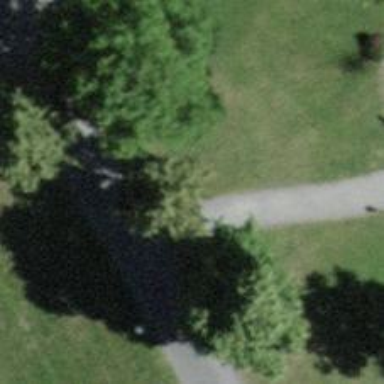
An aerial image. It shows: Avenue lined with broadleaved trees.